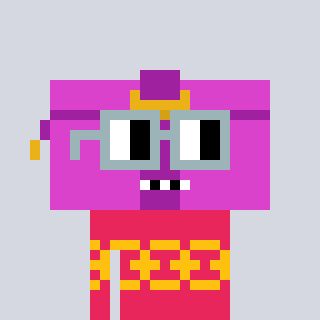
a pixel art character with square dark gray glasses, a clutch-shaped head and a redpinkish-colored body on a cool background